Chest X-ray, PA view. Patient: 29 years old, sex F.
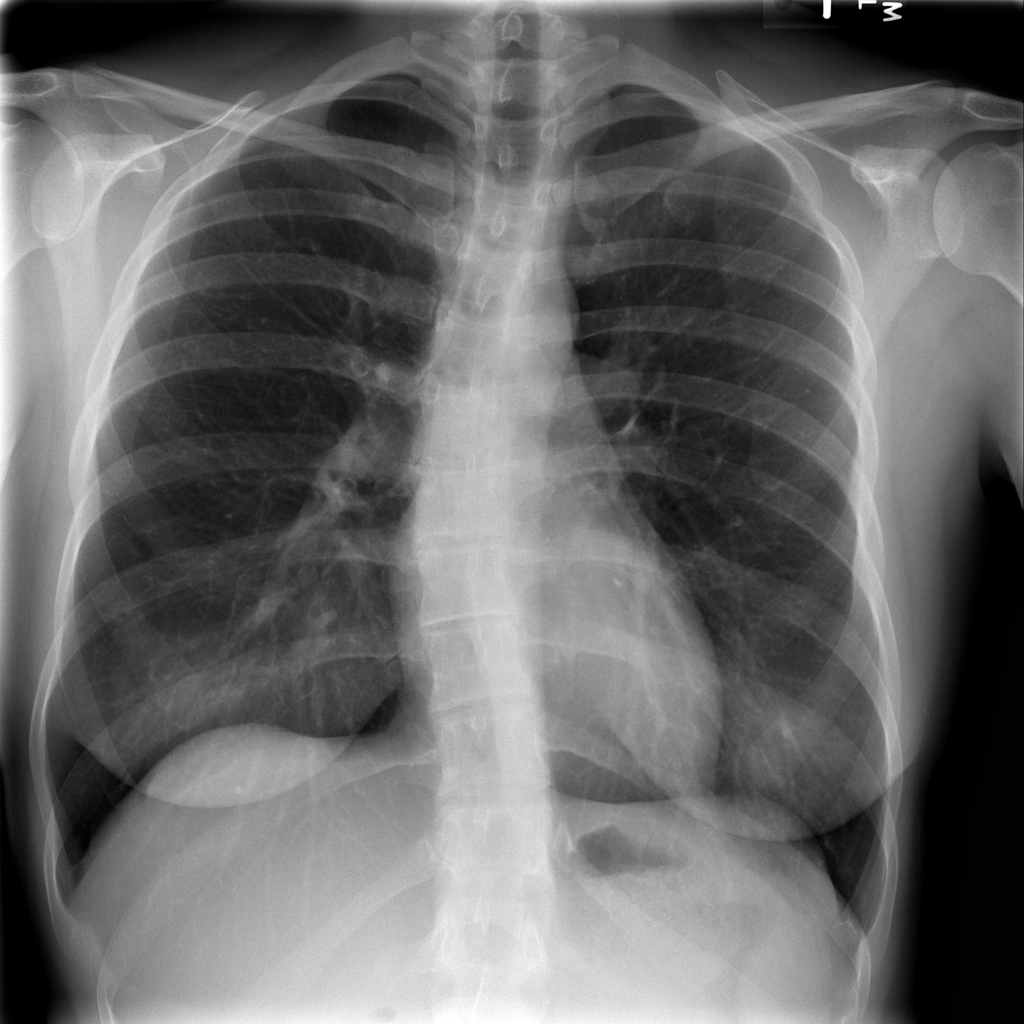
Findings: No Finding